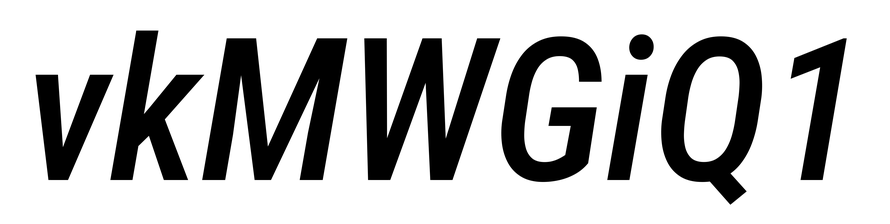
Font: Roboto-Italic_Condensed_Medium_Italic